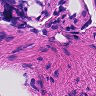
Metastatic tissue present: no